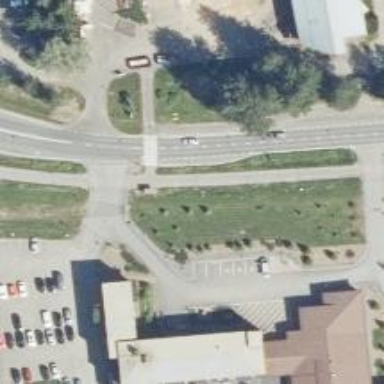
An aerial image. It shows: Uncontrolled road crossing.